Question: I am trying to add a border radius to a 'LinearProgressIndicator' in Flutter.
When I replace the 'LinearProgressIndicator' with another widget (e.g. 'Text') in the code below, it works, as expected.
'''
Container(
decoration: new BoxDecoration(
borderRadius:
new BorderRadius.all(const Radius.circular(20.0))),
child: LinearProgressIndicator(
value: _time,
),
)
'''

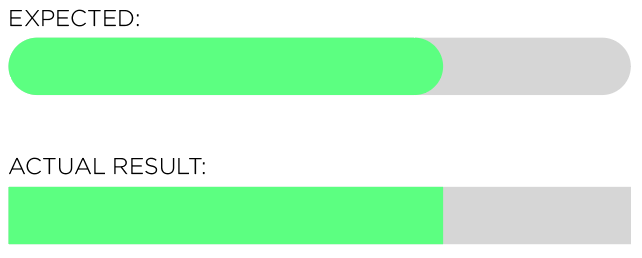
Answer: '''
Container(
margin: EdgeInsets.symmetric(vertical: 20),
width: 300,
height: 20,
child: ClipRRect(
borderRadius: BorderRadius.all(Radius.circular(10)),
child: LinearProgressIndicator(
value: 0.7,
valueColor: AlwaysStoppedAnimation<Color>(Color(0xff00ff00)),
backgroundColor: Color(0xffD6D6D6),
),
),
)
'''
<URL>
List of different types indicator <URL>
Try this template code
'''
child: Padding(
padding: EdgeInsets.all(15.0),
child: LinearPercentIndicator(
width: MediaQuery.of(context).size.width - 50,
animation: true,
lineHeight: 20.0,
animationDuration: 2000,
percent: 0.9,
linearStrokeCap: LinearStrokeCap.roundAll,
progressColor: Colors.greenAccent,
),
)
'''
<URL>